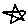
Label: star